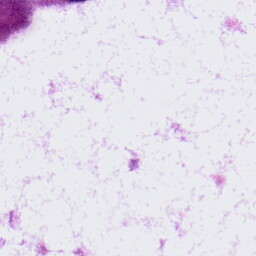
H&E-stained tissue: LymphNode